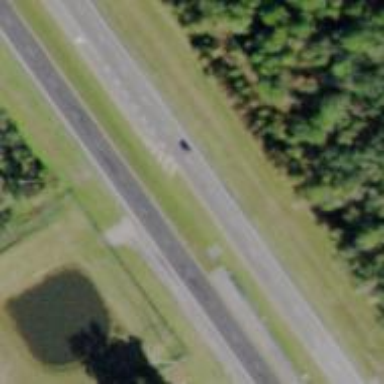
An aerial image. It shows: Asphalt road classified as primary highway.